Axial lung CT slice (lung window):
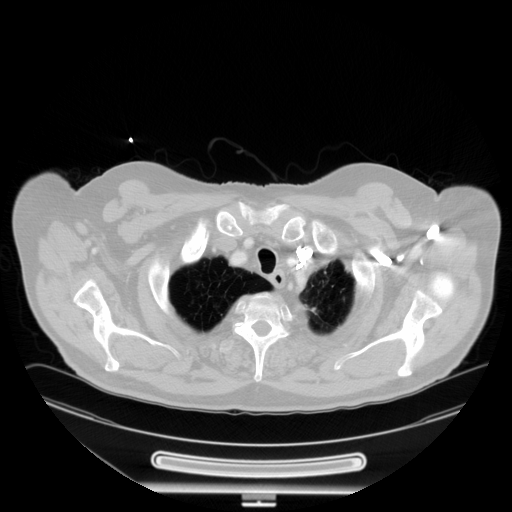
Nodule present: no